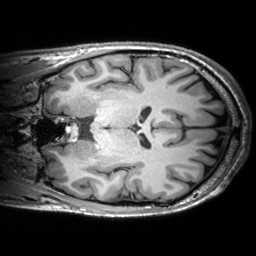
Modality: T1w
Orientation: coronal
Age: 27
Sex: male
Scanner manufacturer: siemens
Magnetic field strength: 3 T
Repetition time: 2.53 s
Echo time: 0.00299 s